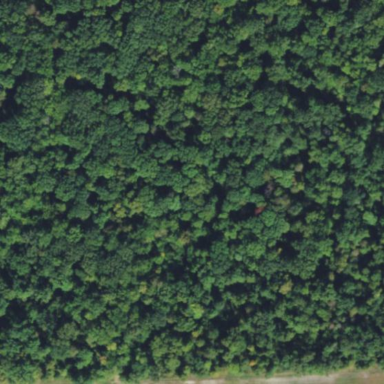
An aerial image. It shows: Deciduous broadleaved woodland.